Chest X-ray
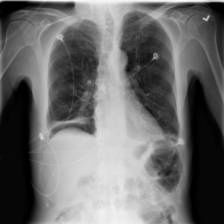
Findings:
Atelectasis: positive
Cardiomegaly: negative
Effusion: negative
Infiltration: negative
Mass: negative
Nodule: negative
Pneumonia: negative
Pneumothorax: negative
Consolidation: negative
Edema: negative
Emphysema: negative
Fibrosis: negative
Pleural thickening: negative
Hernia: negative